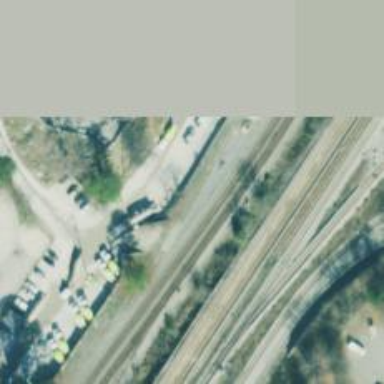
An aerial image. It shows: Disused railway spur service for aggregate freight.